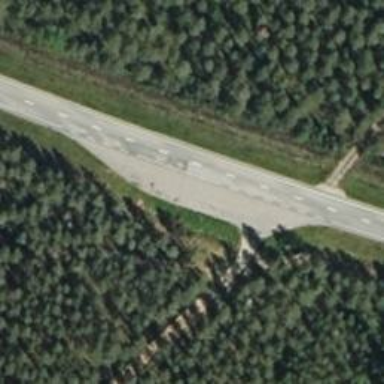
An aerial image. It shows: Rest area along the road.